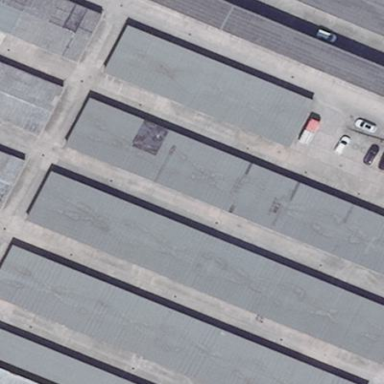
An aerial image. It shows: Group of garages.